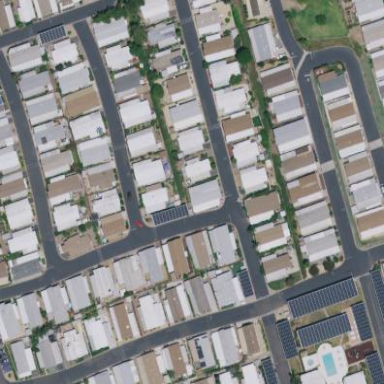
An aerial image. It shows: Residential area known as trailer park.